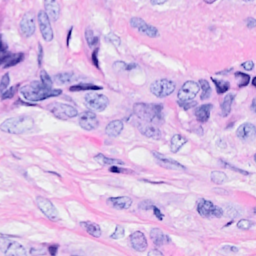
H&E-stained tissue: Breast